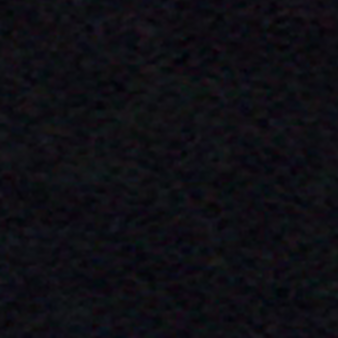
Label: other